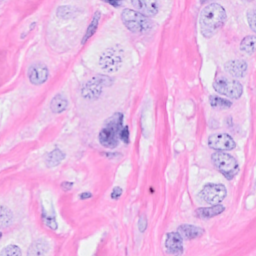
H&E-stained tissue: Breast